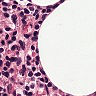
Metastatic tissue present: no